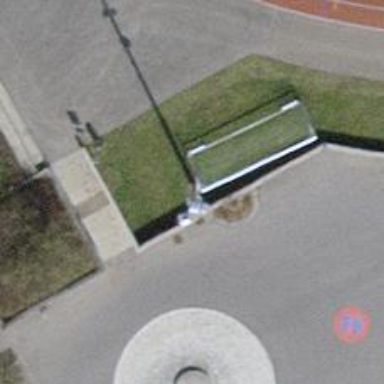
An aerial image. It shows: High mast lamp post.